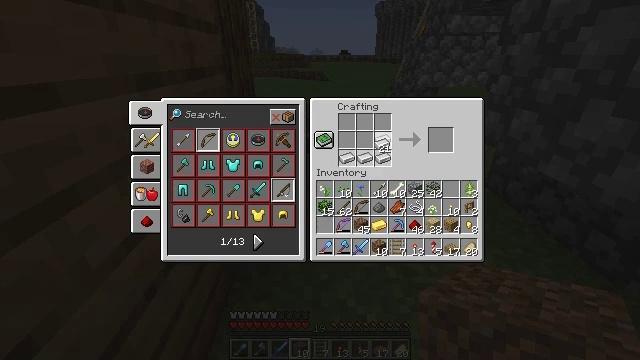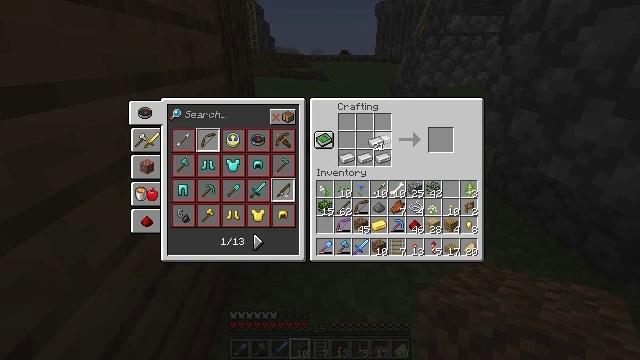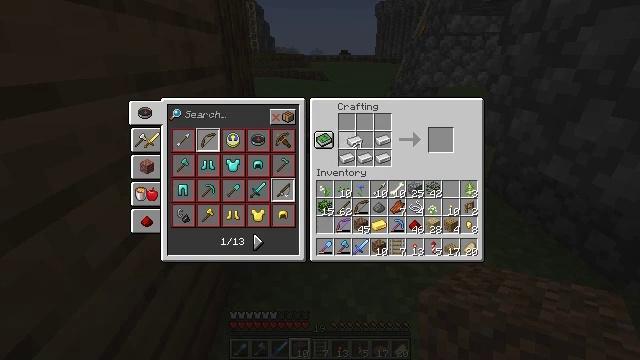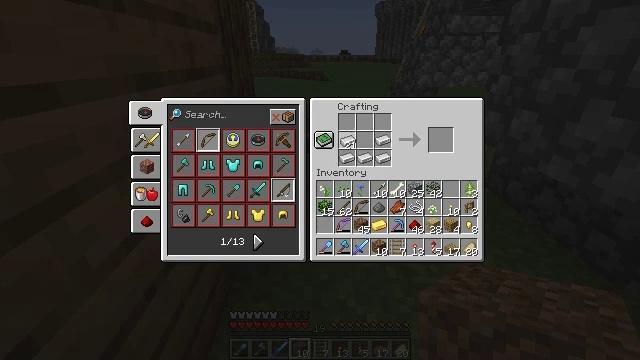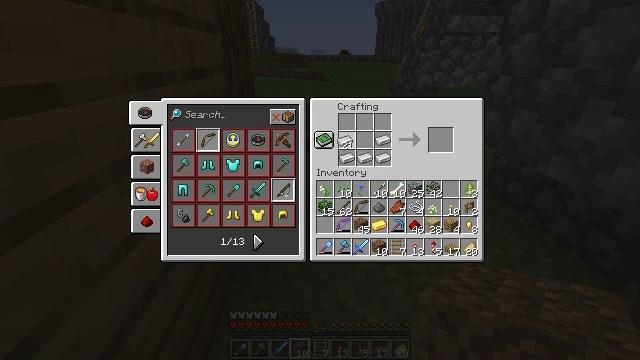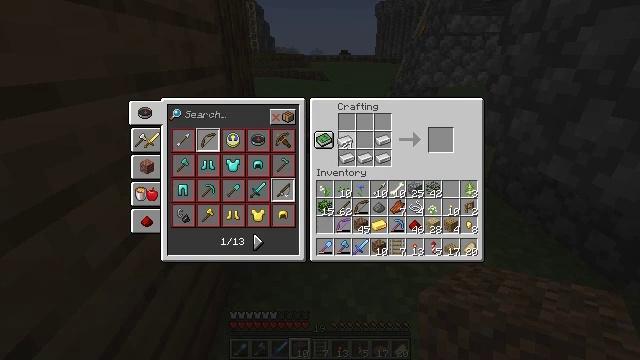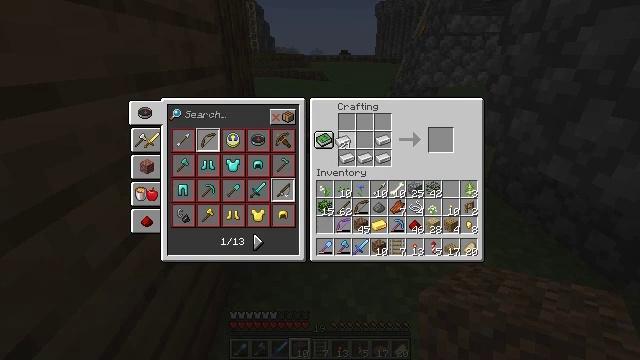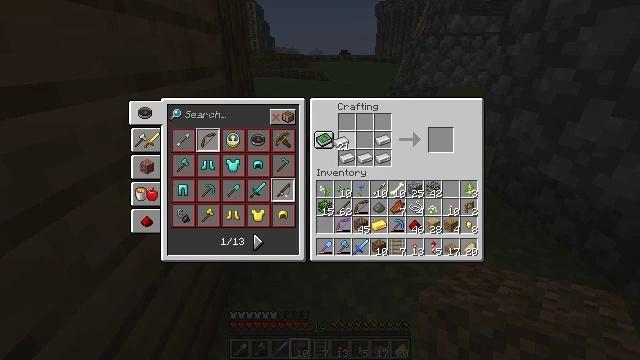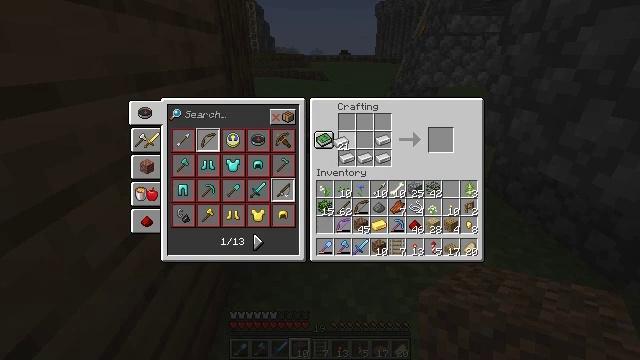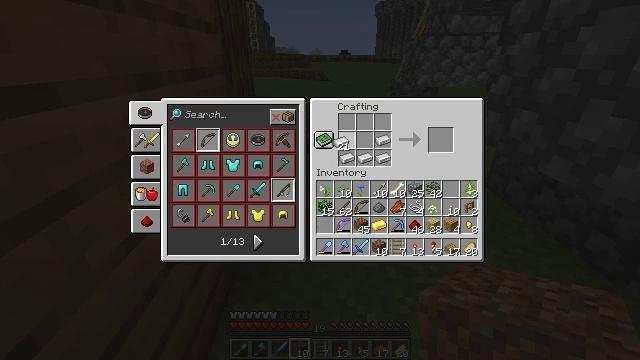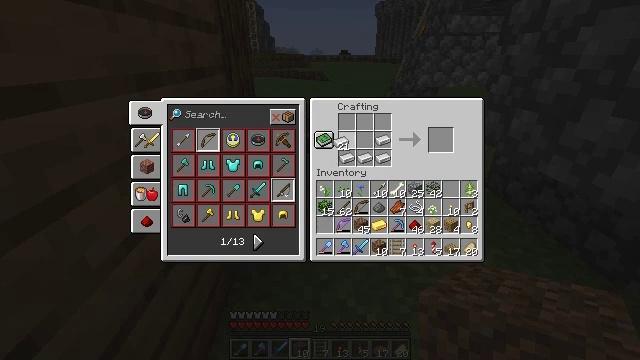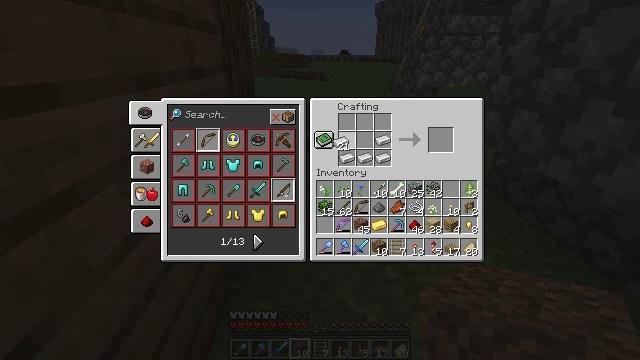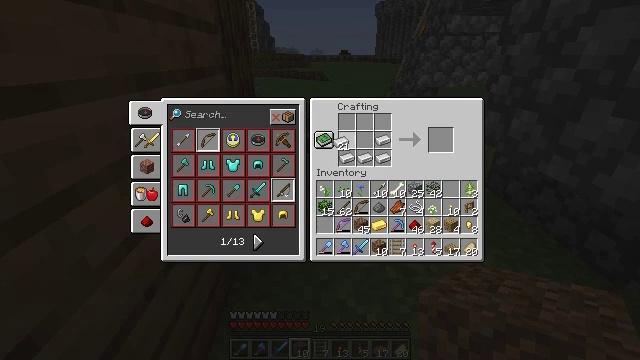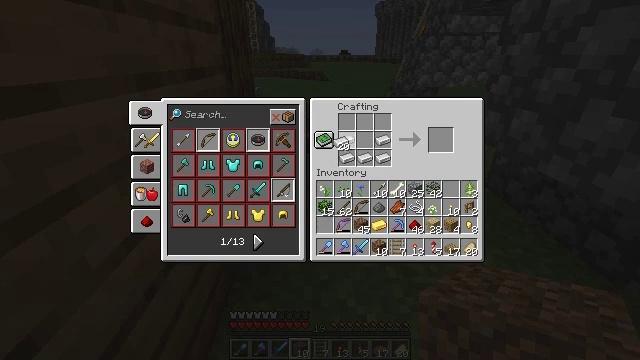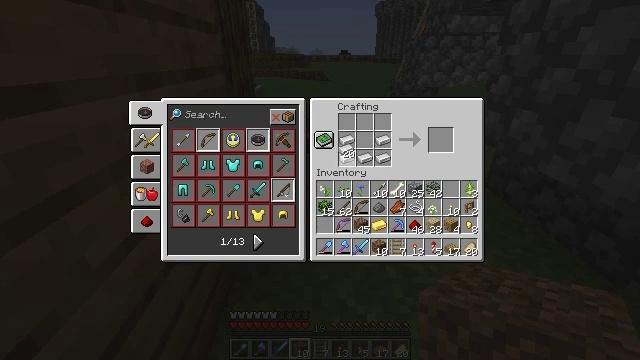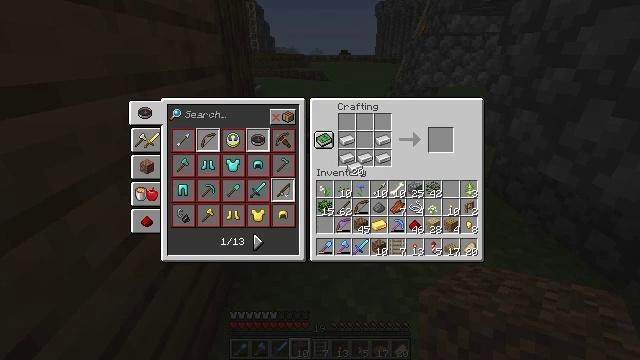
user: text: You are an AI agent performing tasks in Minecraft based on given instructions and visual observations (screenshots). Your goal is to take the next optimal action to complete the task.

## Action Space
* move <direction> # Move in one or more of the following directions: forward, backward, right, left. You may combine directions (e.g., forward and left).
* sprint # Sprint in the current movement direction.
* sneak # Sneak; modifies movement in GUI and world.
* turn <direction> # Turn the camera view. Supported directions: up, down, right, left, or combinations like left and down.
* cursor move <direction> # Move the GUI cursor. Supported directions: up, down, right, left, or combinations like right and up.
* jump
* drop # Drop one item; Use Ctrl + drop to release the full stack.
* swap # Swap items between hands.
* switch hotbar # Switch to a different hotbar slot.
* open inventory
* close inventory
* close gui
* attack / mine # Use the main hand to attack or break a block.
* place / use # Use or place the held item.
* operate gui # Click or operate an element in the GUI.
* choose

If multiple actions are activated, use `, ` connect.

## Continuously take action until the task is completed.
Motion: motion action
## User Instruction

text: Take iron ingots to craft a minecart.
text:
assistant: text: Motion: no_op
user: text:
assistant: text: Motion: cursor move left
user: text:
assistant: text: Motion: cursor move left
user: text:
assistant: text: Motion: no_op
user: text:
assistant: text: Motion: no_op
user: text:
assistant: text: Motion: no_op
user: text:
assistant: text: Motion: no_op
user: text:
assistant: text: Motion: no_op
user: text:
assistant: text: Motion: no_op
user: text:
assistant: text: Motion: choose
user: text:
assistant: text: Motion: choose
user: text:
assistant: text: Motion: choose
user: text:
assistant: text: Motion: no_op
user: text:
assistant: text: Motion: cursor move down
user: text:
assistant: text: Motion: cursor move right and down
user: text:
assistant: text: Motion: cursor move down
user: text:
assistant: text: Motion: no_op
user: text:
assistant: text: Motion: no_op
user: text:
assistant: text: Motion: no_op
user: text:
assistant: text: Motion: no_op
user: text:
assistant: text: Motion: no_op
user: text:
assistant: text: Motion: no_op
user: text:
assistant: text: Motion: cursor move left
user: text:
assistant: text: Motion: no_op
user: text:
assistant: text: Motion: no_op
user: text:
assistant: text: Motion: no_op
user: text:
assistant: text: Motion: no_op
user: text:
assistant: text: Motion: no_op
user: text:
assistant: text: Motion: no_op
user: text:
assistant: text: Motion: no_op